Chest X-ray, PA view. Patient: 31 years old, sex F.
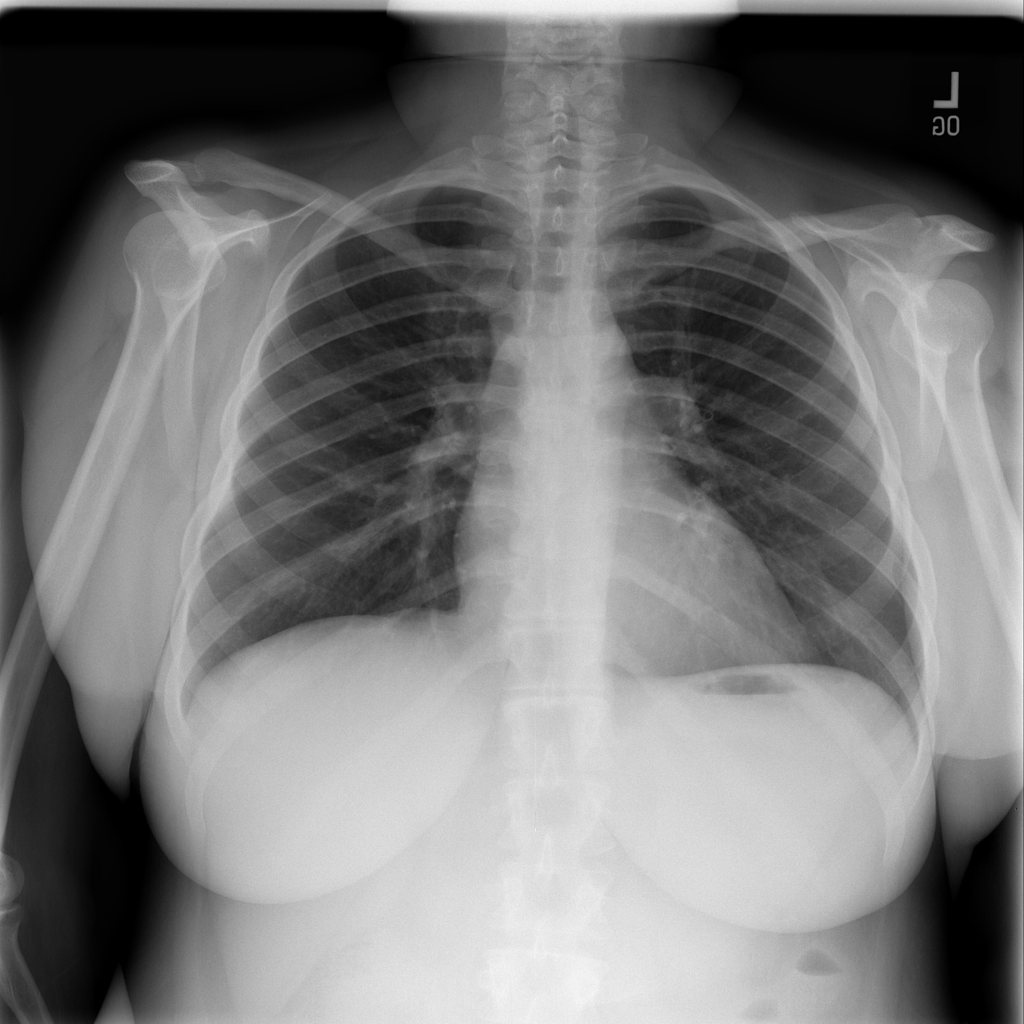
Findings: No Finding